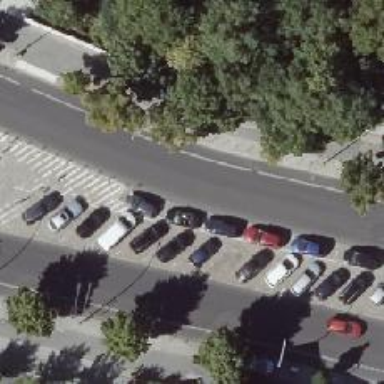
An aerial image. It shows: Tertiary road with asphalt surface. The parking condition is no stopping on both sides.